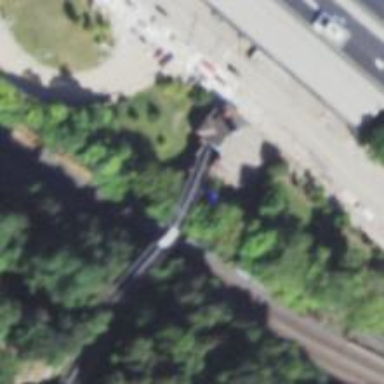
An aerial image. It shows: Bridge for funicular railway with two tracks.